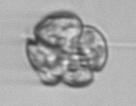
Label: Karenia